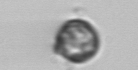
Label: Dinophyceae